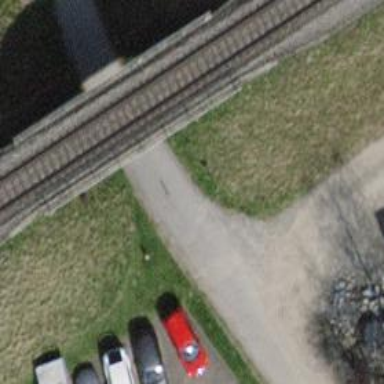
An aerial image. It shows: Bollard.